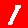
Digit: 1